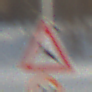
Verkehrszeichen: WildwechselRechts
Zusatzzeichen unten: Geschwindigkeit80
Umgebung: Outdoor, Suburban
Tageszeit: MorningAfternoon
Wetter: PartlyCloudy
Licht: Natural
Jahreszeit: NotSpecified
Kontrast: HighContrast